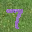
Label: 7